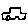
Label: car